Question: I upgrade Xcode from 4.4.1 to 4.5, but when I install iOS 5.1 Simulator, an error occurs: "does not have access to iOS 5.1 simulator". There is a solution here But, I don't know how to accept the new developer agreement?
Any body can help me?
thanks. in Advance,
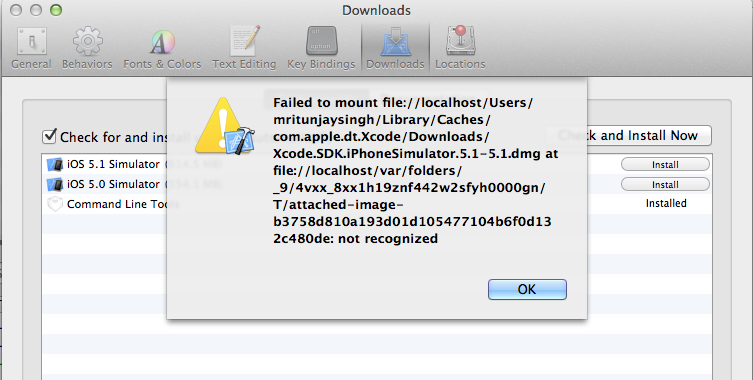
Answer: To accept the new developer agreement, go to <URL> and log in with your account.
(and only if) you are the team agent (i.e. the owner of the account), you should see a yellow box that says something like "in order to continue access to blah blah blah, you need to agree to this new lengthly unreadable contract" with a link in it).
If you are not the team agent (or owner), then you need to have that person do it for you.
And once that's finished, you should able to download additional resources via the Xcode "download" preference pane.